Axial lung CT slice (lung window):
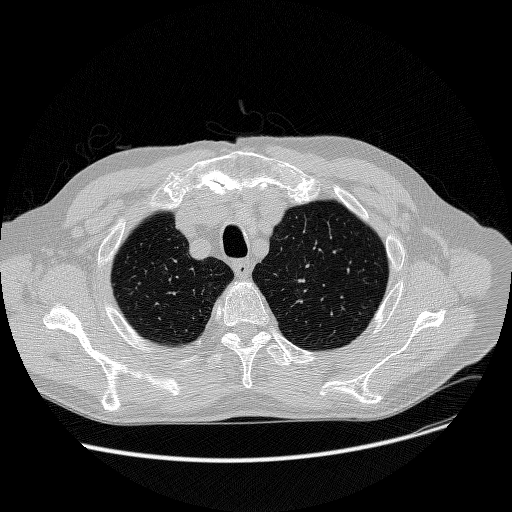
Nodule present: no